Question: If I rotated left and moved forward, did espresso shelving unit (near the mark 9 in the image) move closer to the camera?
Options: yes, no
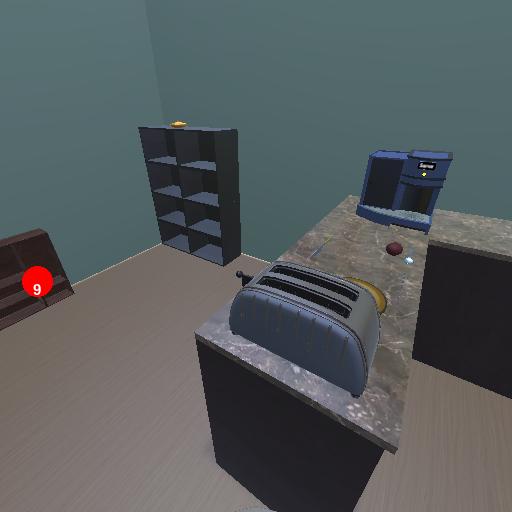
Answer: yes